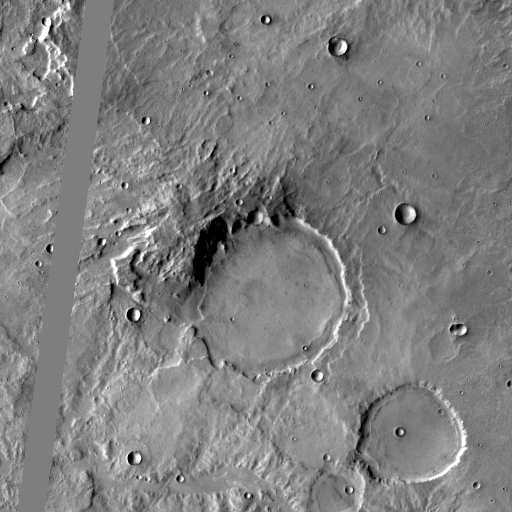
Crater classes present: Background, Other, Buried, Secondary